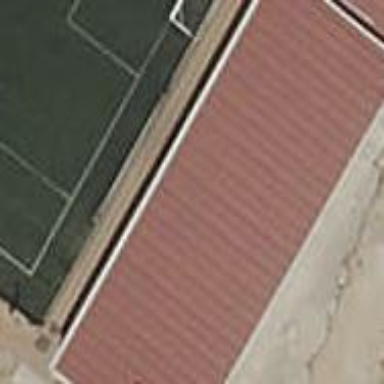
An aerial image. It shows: Sports center building.